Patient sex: F
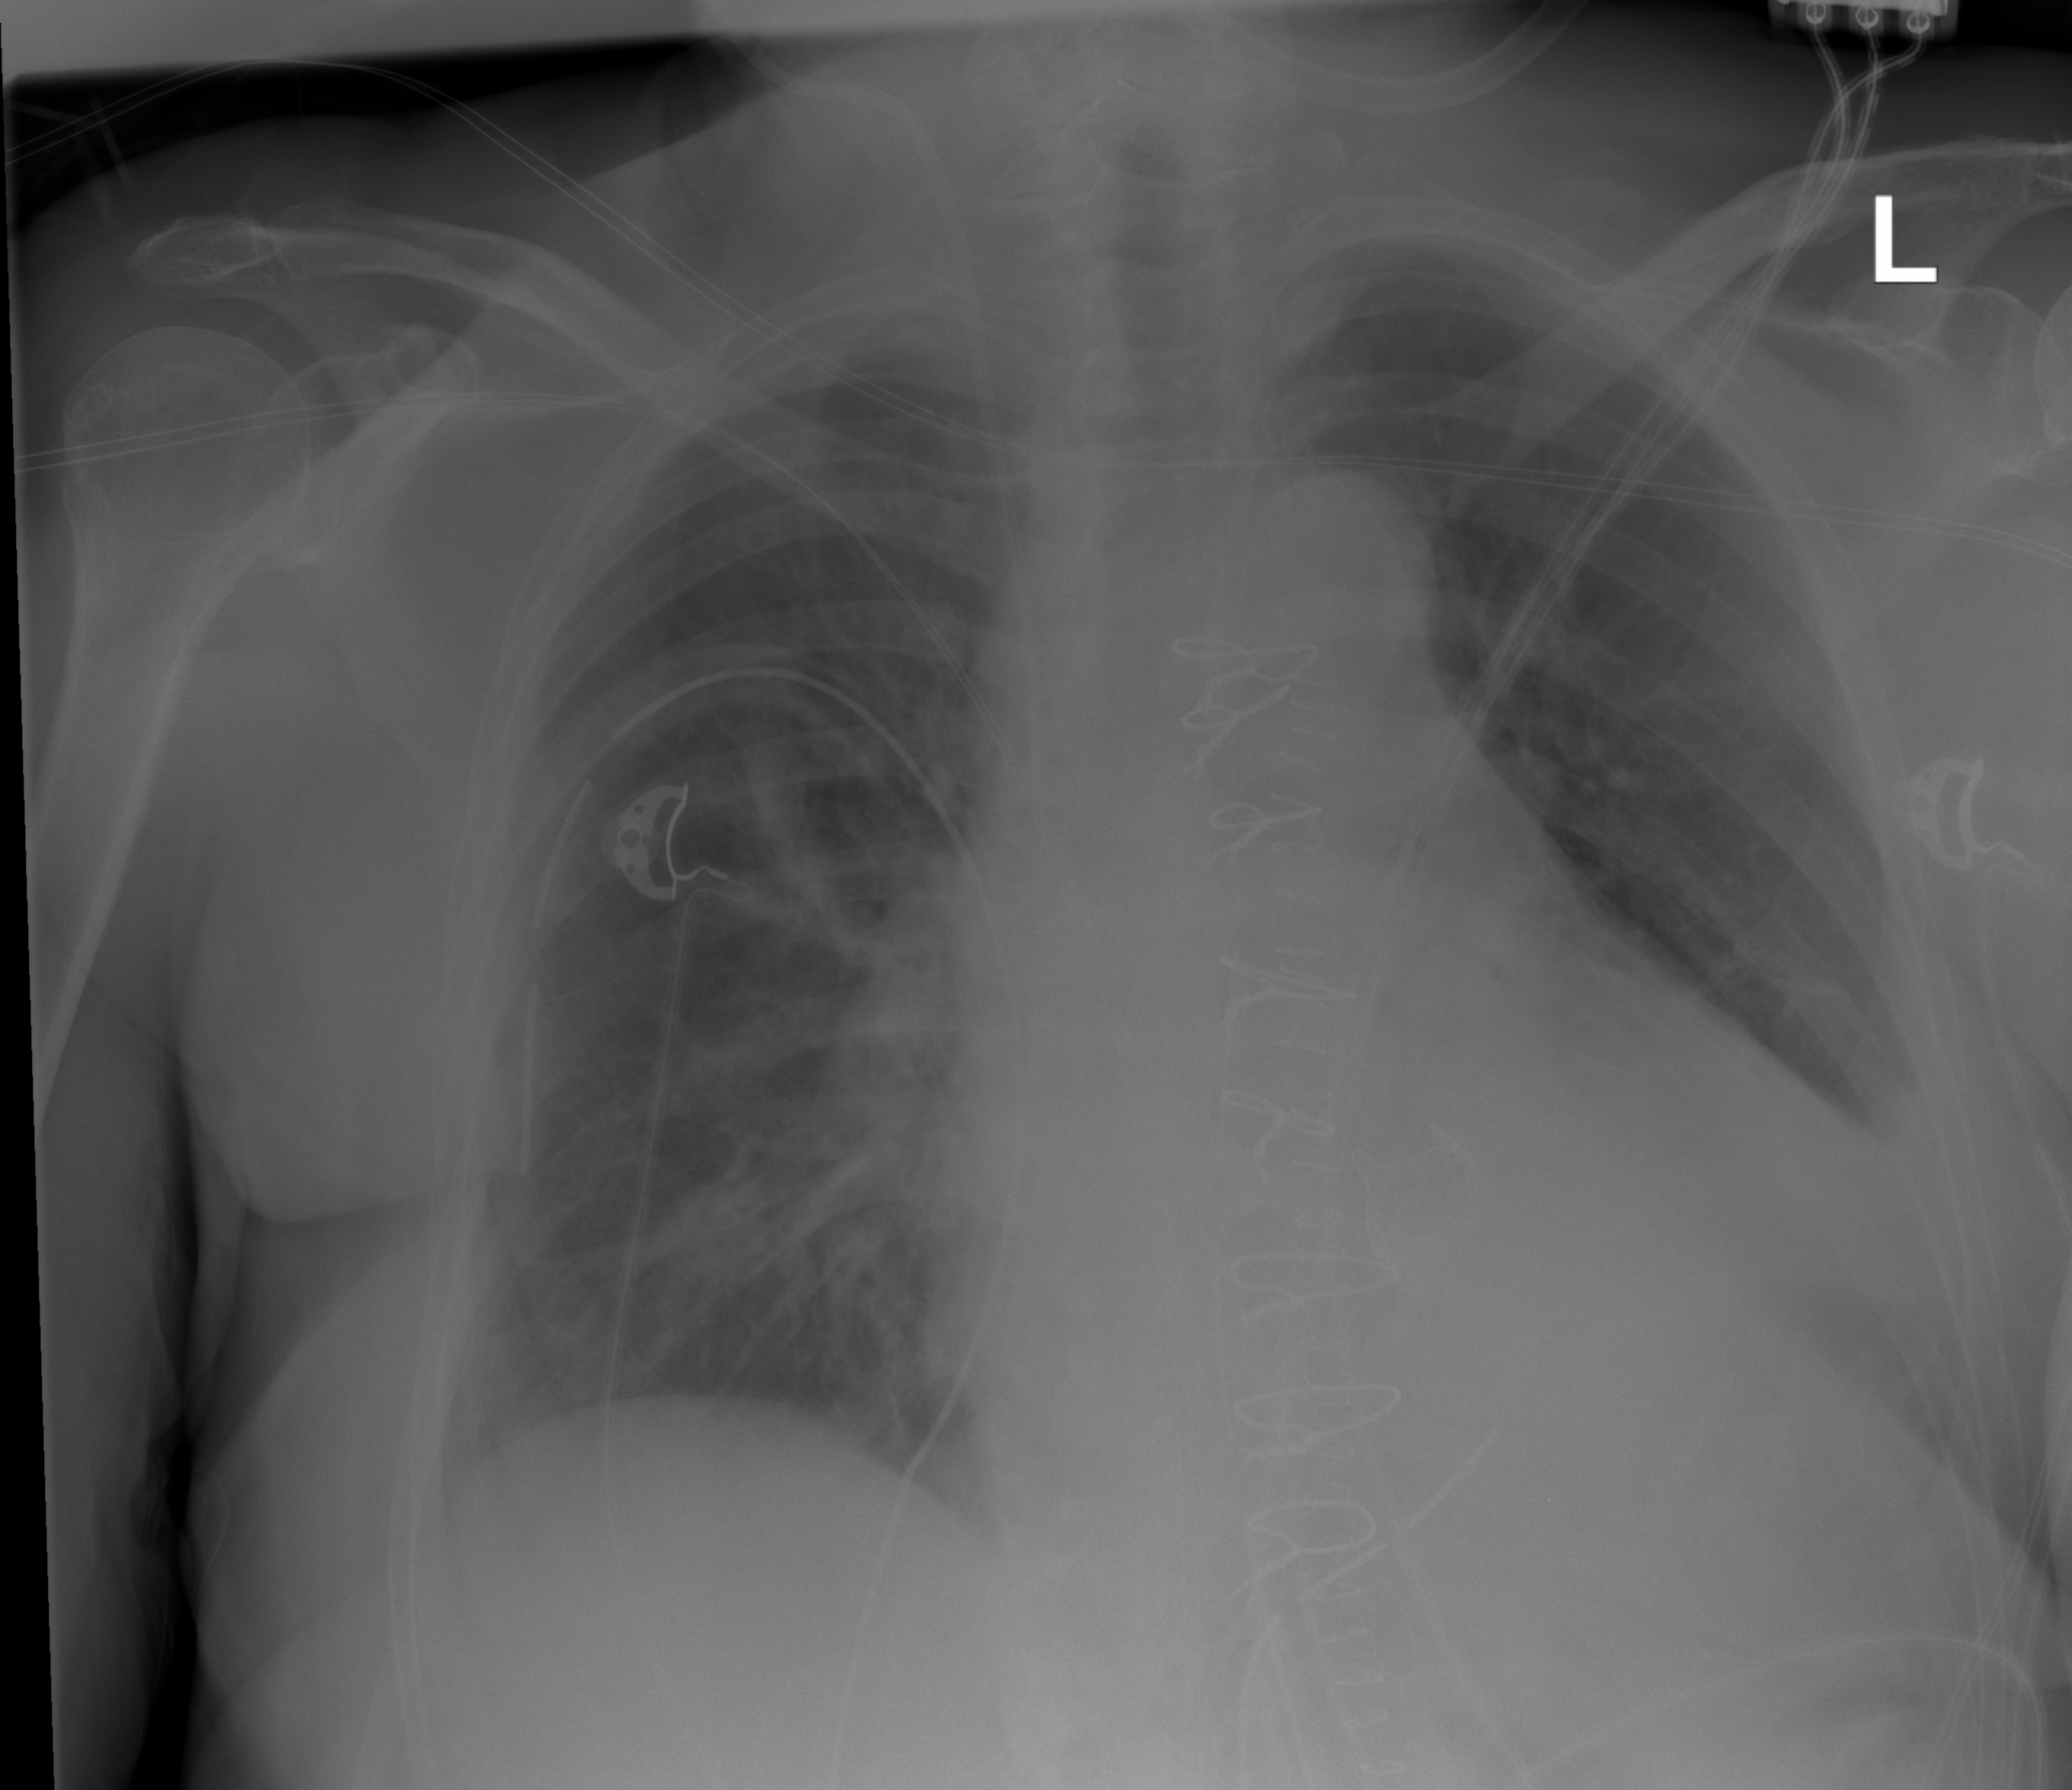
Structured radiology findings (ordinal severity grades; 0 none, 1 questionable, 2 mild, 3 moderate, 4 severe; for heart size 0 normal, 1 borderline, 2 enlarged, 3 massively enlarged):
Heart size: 2
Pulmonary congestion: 3
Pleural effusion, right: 0
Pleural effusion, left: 2
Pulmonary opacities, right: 1
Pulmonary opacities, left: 0
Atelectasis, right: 2
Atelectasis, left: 2